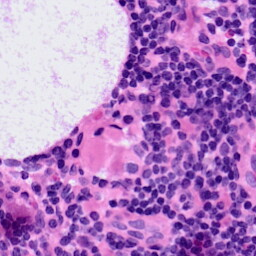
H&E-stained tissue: LymphNode